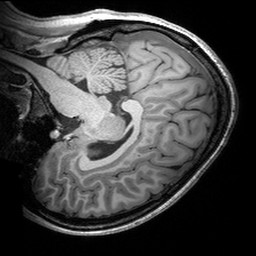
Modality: T1w
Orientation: sagittal
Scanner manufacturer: siemens
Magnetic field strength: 3 T
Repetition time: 2.53 s
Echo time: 0.00299 s